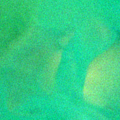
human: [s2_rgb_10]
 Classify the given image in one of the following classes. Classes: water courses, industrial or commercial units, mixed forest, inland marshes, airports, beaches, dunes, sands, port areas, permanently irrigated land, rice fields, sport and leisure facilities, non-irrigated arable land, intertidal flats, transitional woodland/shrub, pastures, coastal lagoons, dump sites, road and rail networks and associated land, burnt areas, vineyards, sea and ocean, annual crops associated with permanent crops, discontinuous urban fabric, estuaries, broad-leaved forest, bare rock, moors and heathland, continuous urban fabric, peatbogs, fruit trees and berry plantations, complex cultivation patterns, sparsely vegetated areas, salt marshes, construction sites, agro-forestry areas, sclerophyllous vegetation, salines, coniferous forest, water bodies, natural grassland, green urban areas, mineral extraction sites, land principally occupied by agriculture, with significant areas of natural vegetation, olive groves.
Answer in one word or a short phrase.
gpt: sea and ocean